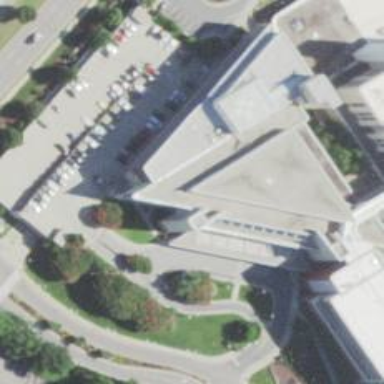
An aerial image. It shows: Healthcare facility identified as hospital.